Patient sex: M
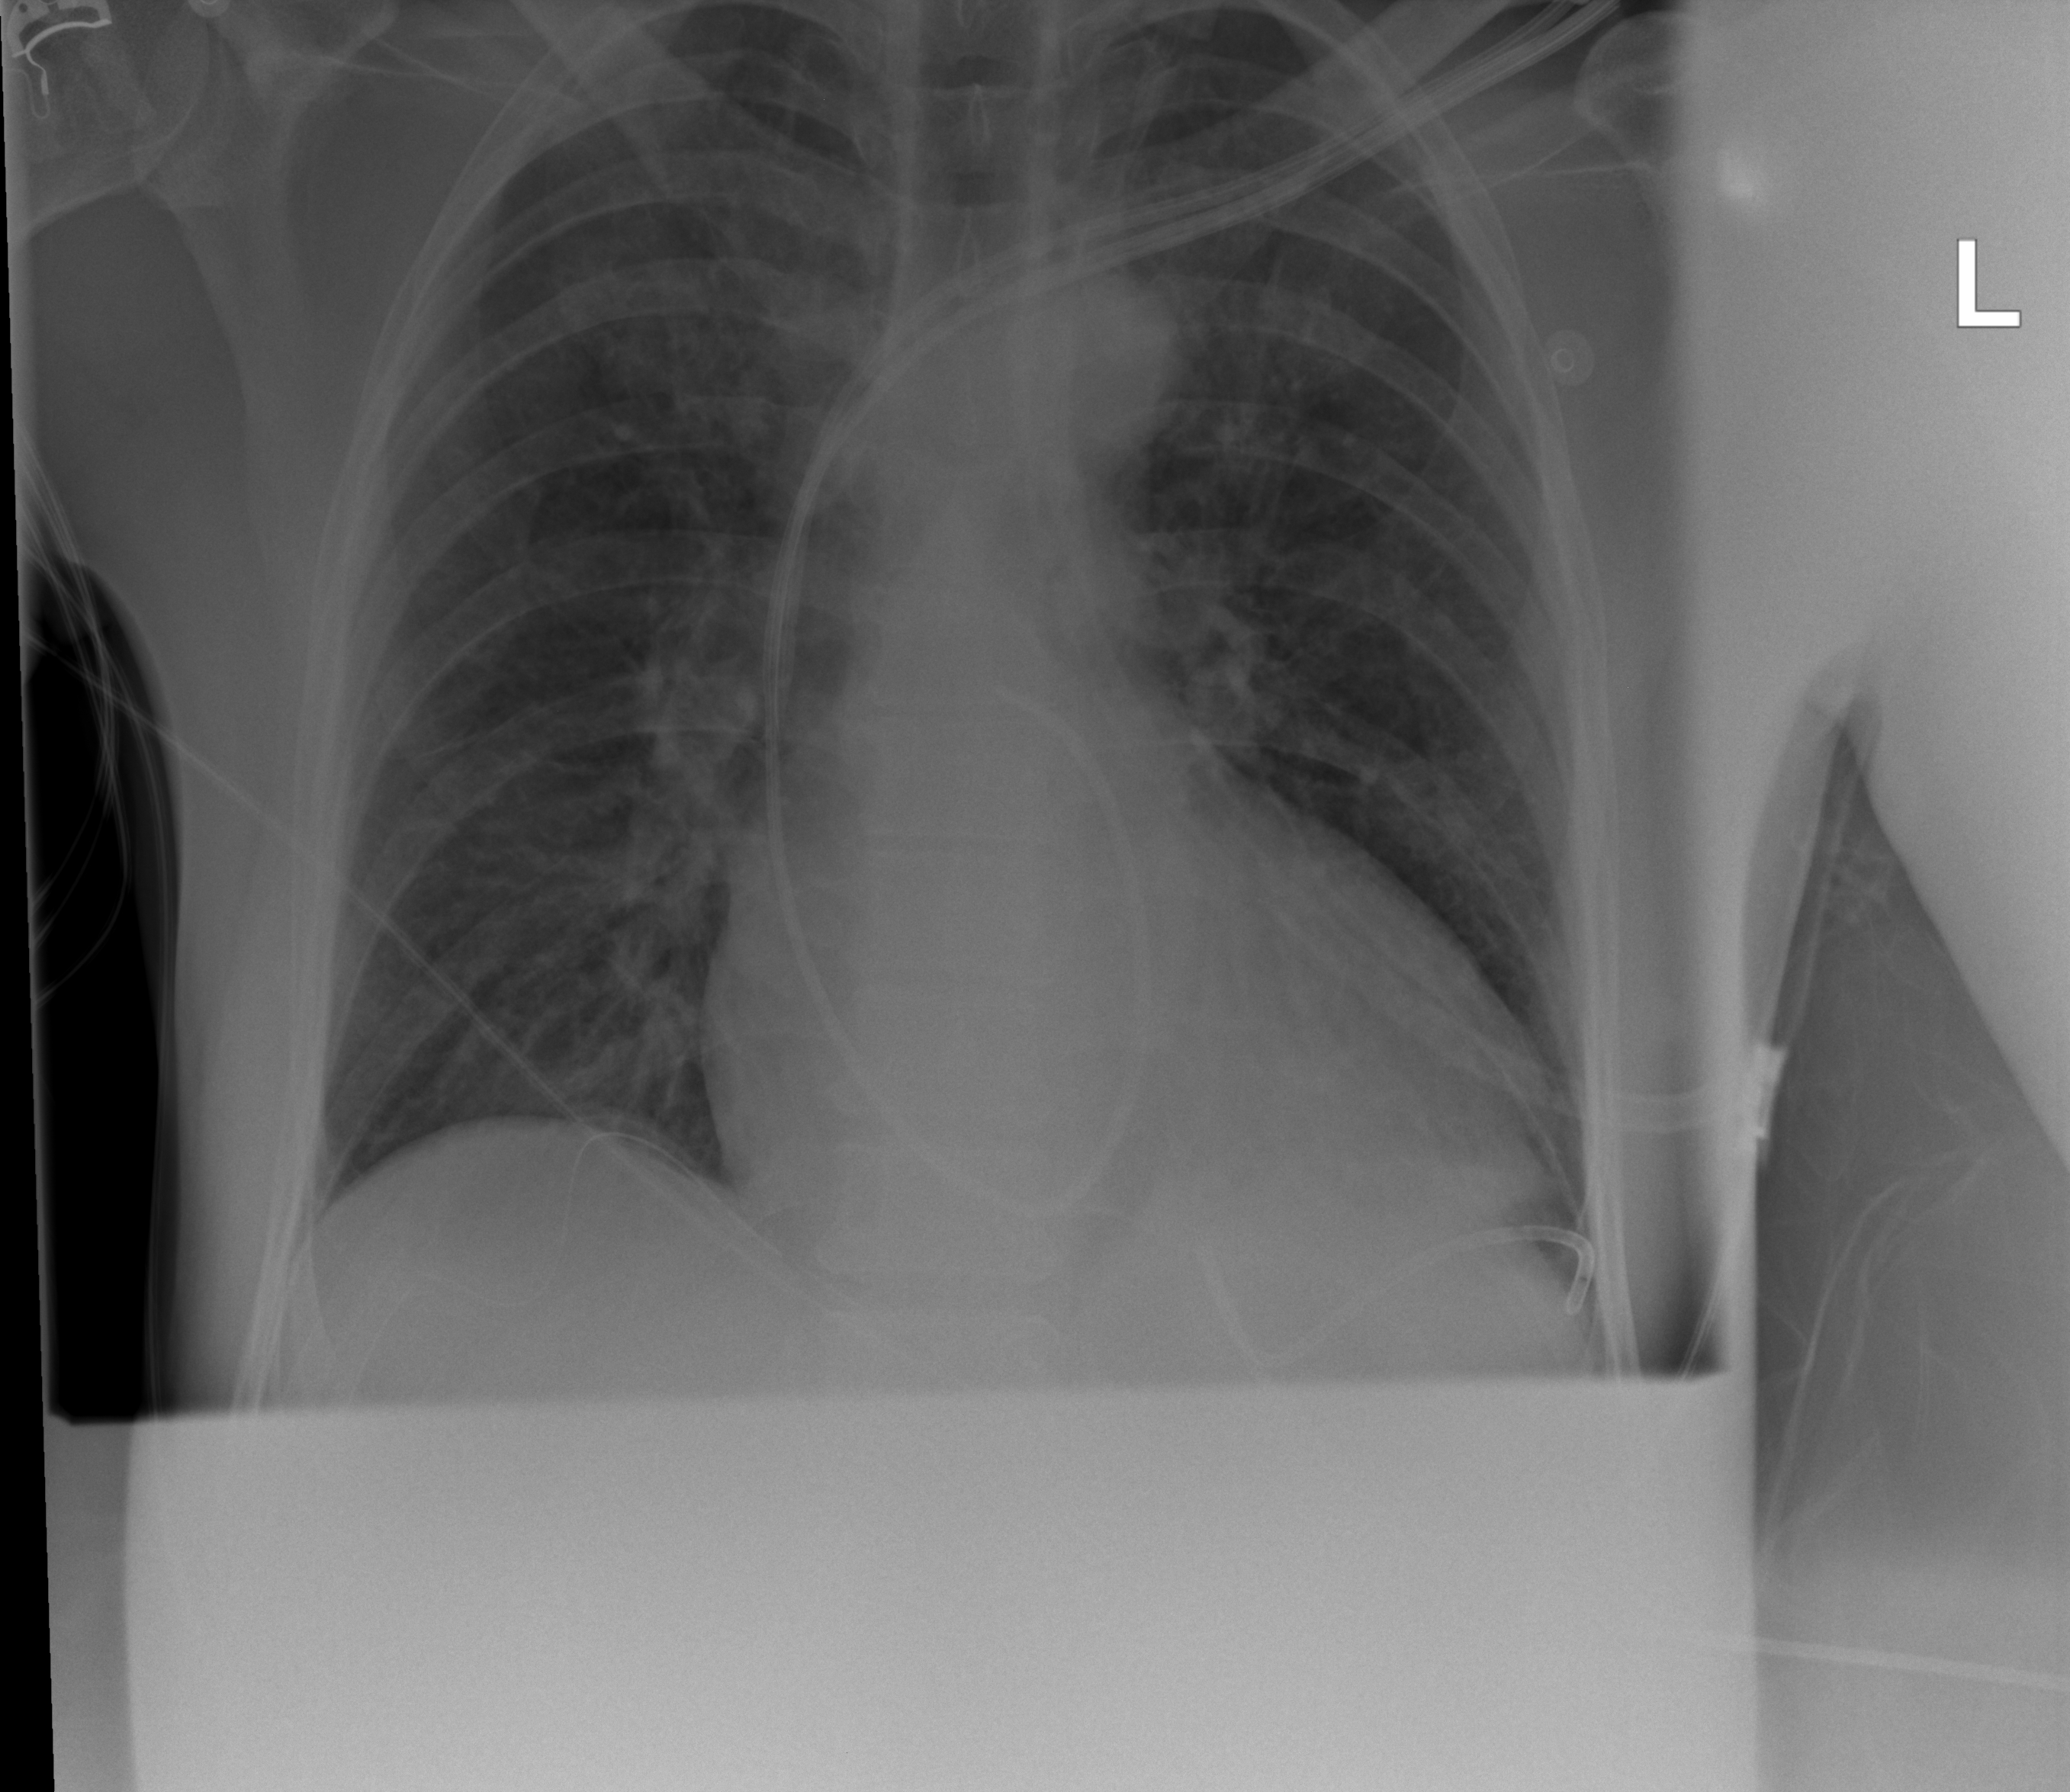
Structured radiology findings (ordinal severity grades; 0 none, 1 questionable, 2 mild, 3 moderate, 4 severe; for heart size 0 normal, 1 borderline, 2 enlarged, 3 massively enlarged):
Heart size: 2
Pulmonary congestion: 0
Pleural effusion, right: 0
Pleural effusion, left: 2
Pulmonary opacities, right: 2
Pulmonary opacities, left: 2
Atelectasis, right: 2
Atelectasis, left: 2